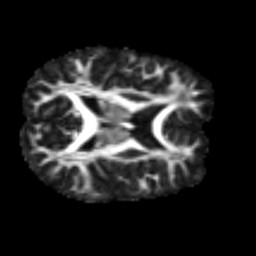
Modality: FA
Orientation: axial
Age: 20
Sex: female
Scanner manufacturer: siemens
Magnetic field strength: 3 T
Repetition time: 2.3 s
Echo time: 0.085 s